Aerial crown-view tile of a tropical tree (Barro Colorado Island, Panama), acquired 20250124:
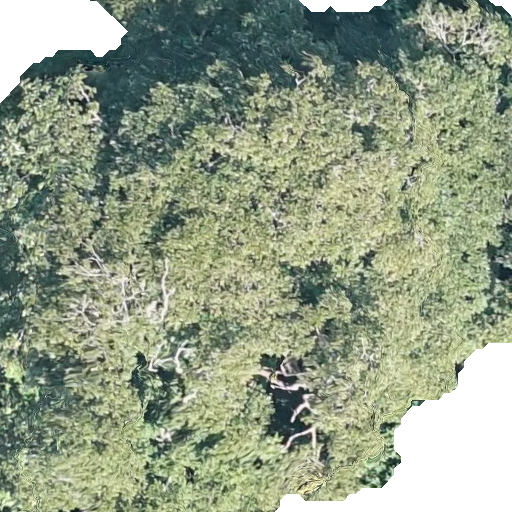
Species: Dipteryx oleifera
GBIF accepted scientific name: Dipteryx oleifera
Crown area: 463.695 m²